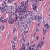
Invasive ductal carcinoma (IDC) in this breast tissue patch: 1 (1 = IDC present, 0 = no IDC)